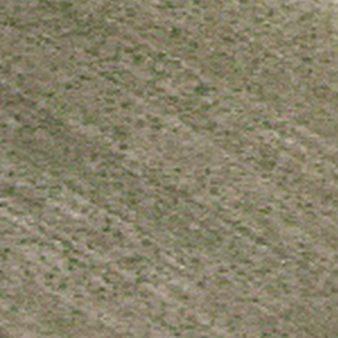
Label: other